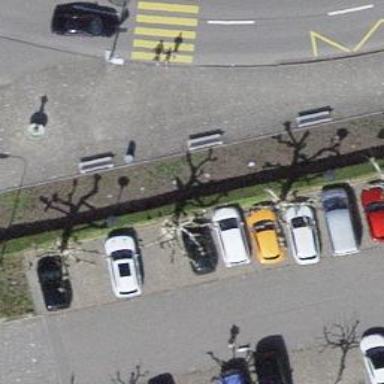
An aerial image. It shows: Bench for seating.